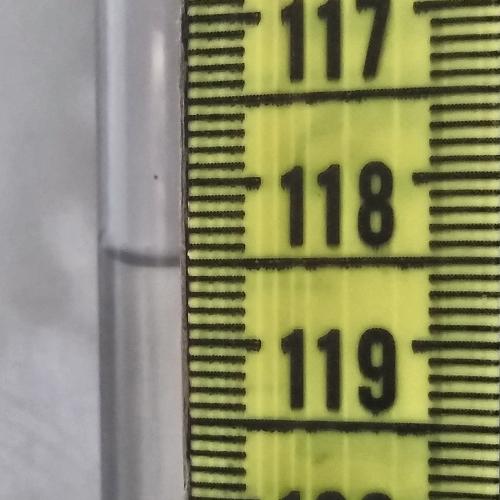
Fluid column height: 118.5 cm